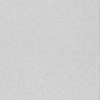
Label: dusty